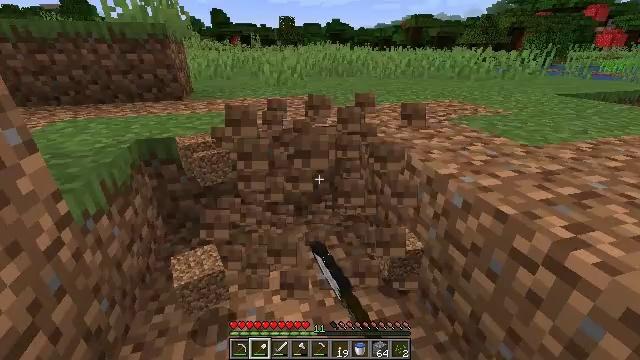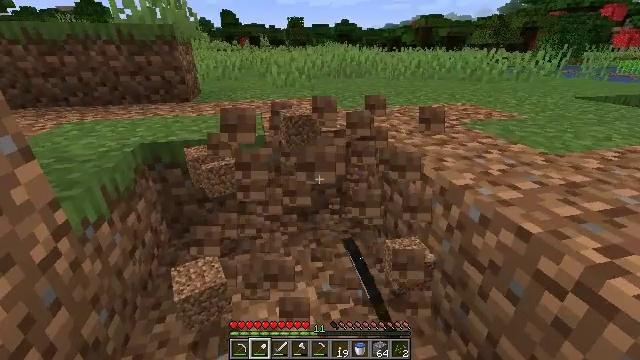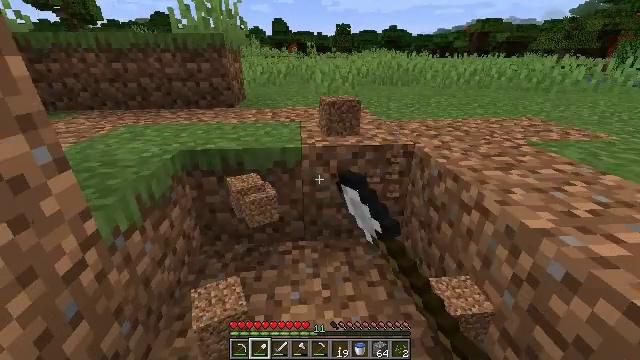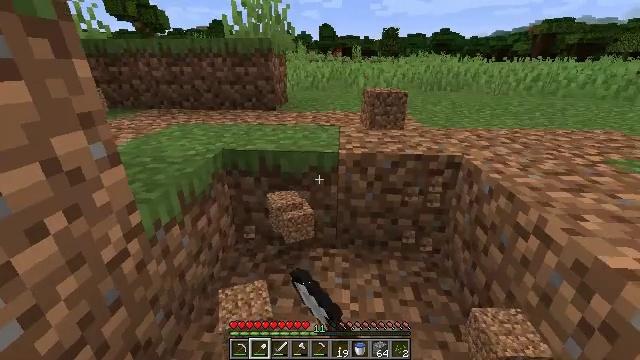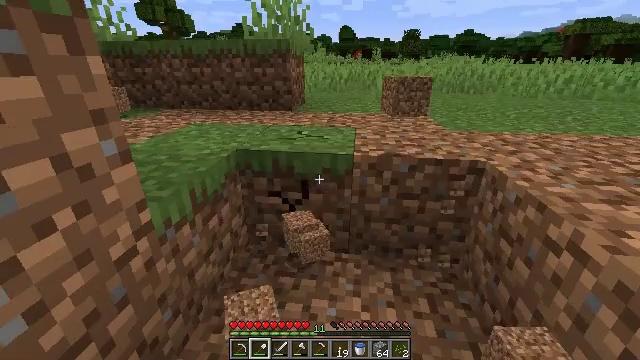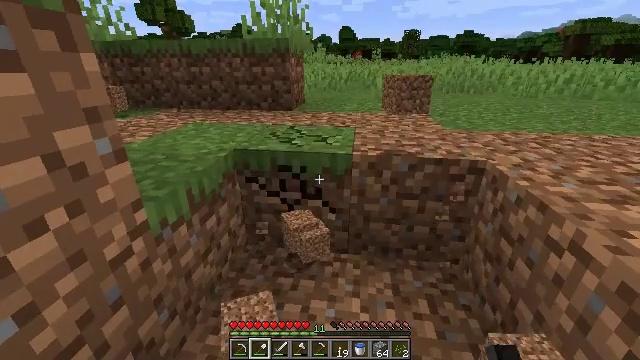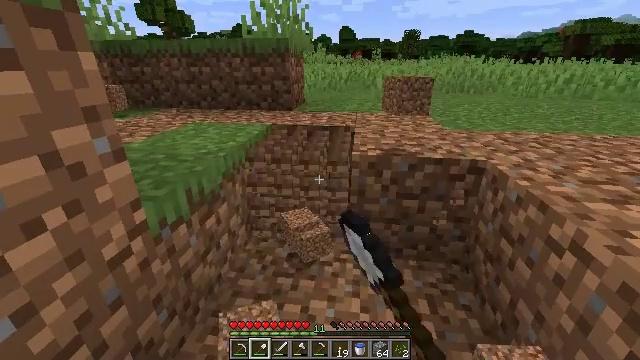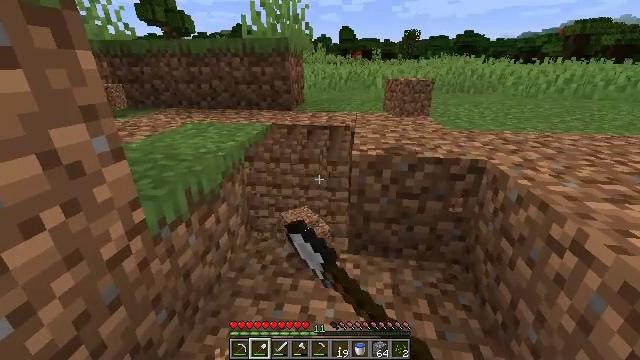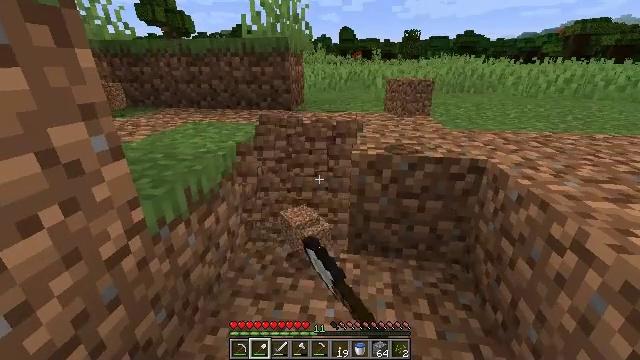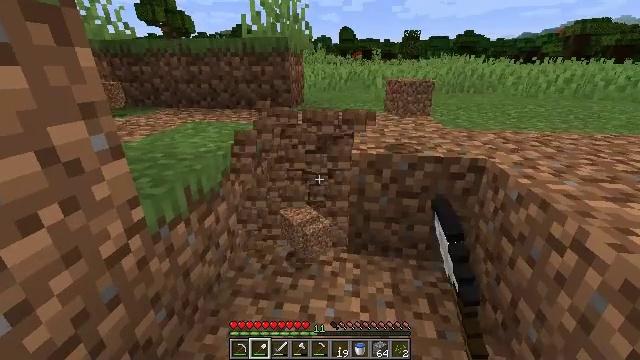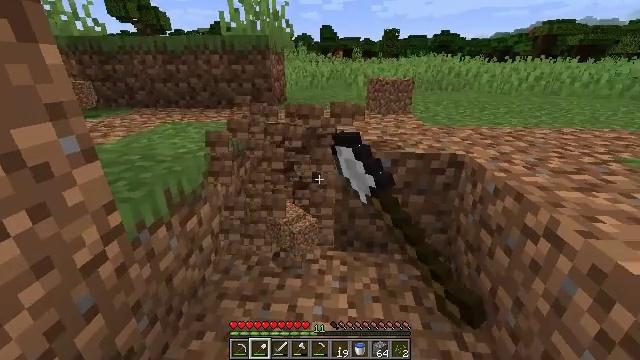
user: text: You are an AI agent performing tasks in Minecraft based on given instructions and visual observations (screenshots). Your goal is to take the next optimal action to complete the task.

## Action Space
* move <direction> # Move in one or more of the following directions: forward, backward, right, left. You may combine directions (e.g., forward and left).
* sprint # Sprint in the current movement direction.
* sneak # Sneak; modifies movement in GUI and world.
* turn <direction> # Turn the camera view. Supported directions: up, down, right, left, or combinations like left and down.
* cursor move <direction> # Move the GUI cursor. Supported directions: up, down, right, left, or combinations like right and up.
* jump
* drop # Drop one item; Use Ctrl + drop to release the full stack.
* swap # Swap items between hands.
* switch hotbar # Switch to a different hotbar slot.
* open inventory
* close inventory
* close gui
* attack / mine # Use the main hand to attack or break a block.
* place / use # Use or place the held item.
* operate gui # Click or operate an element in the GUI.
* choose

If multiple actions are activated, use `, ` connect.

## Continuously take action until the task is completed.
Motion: motion action
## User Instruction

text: Mine grass block from the ground.
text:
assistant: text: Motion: move forward, turn left, attack / mine
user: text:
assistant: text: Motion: turn left and up, attack / mine
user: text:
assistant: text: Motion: turn left, attack / mine
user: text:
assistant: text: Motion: turn left, attack / mine
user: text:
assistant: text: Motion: attack / mine
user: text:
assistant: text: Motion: attack / mine
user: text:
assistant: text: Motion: attack / mine
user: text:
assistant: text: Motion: attack / mine
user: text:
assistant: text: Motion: attack / mine
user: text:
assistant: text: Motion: turn right, attack / mine
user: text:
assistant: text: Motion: attack / mine